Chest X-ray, PA view. Patient: 60 years old, sex F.
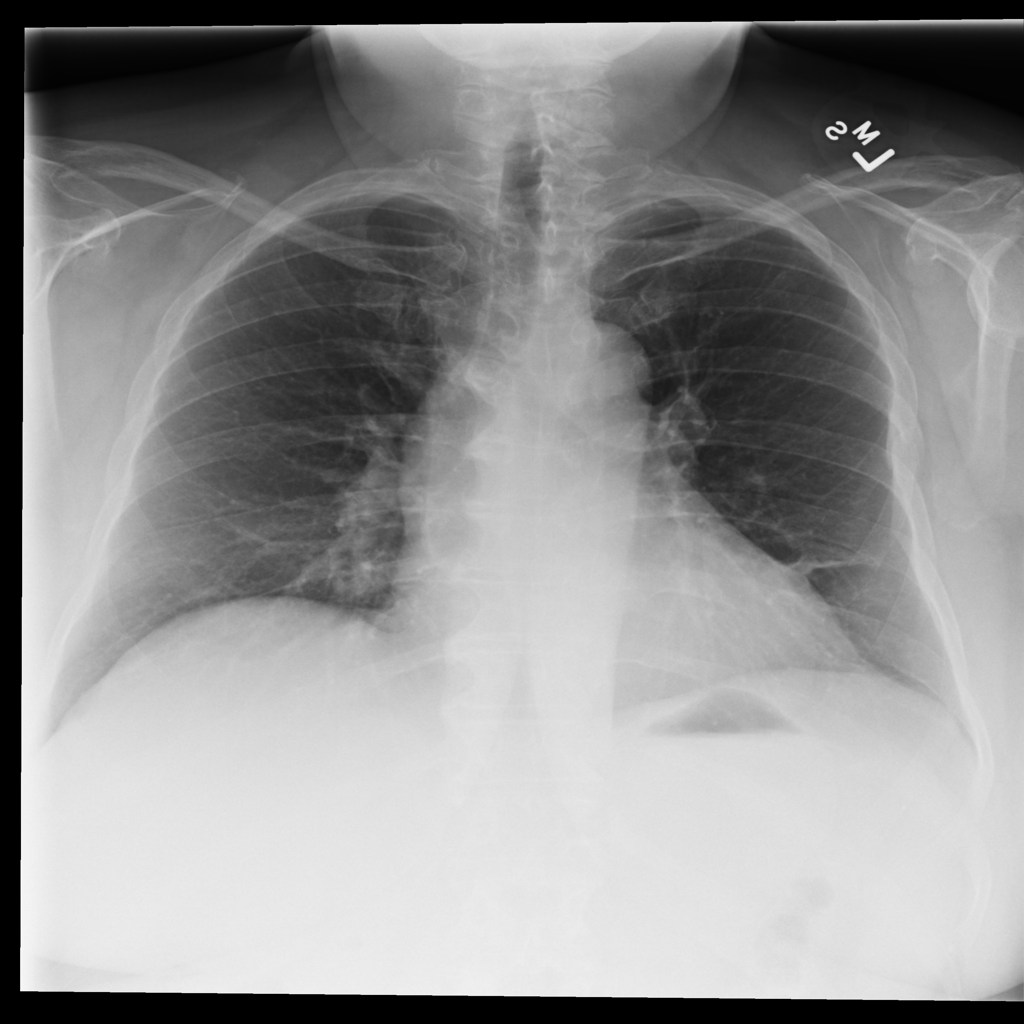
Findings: Atelectasis